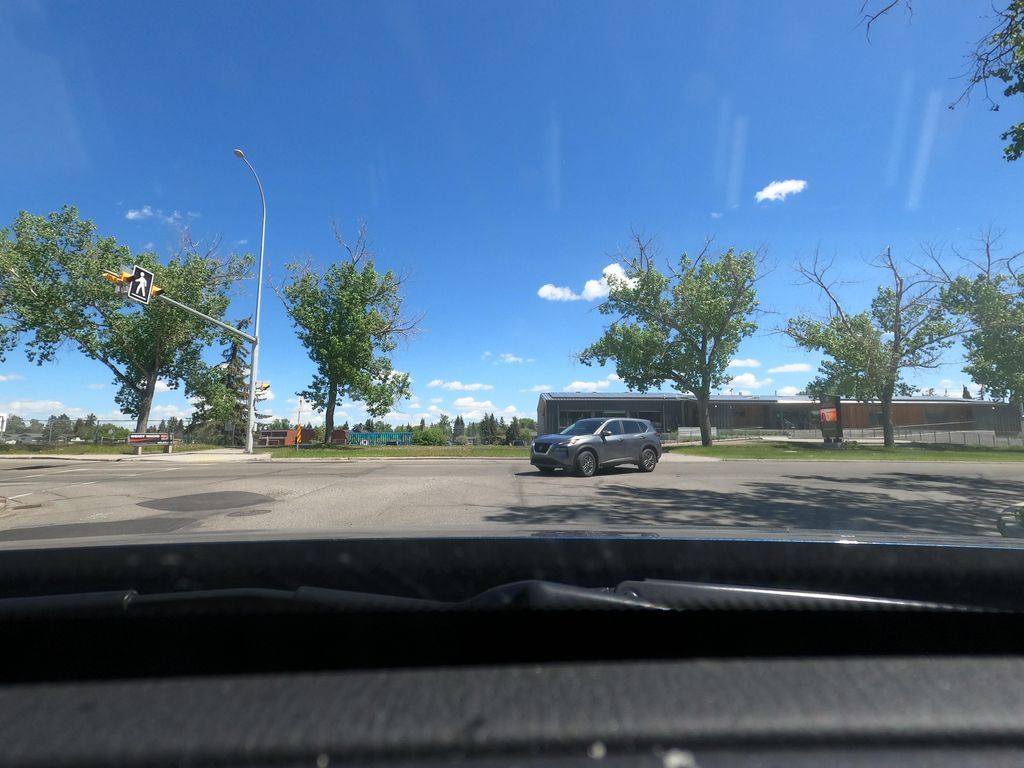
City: calgary